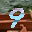
Label: 9